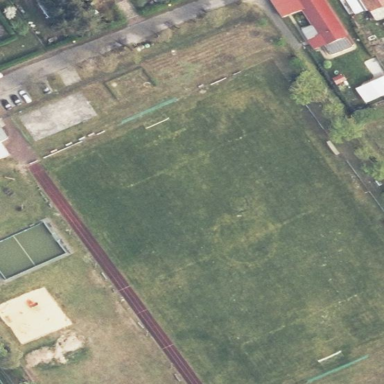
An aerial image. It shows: Sports centre in the leisure land.